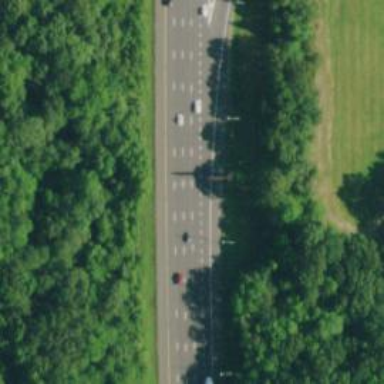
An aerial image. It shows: Motorway junction.